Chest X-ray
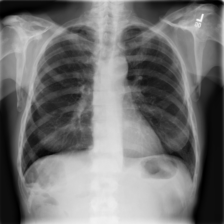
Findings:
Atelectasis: negative
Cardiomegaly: negative
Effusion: negative
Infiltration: negative
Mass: negative
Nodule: negative
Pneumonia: negative
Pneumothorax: negative
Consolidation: negative
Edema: negative
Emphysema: negative
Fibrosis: negative
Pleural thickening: negative
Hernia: negative